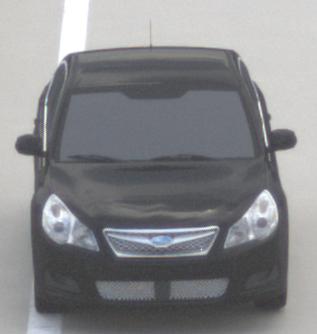
Make: Subaru
Model: Legacy 2.0R
Detailed model: Legacy (IV) Limousine
Model produced from: 2007/09
Model produced until: 2008/10
Doors: 4
Color: black
Road condition: dry road
Daytime: midday
Contrast: low contrast